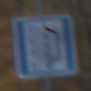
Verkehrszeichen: NothalteUndPannenbucht
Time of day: SunriseSunset
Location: Outdoor (Nature)
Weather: PartlyCloudy
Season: Autumn
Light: Natural